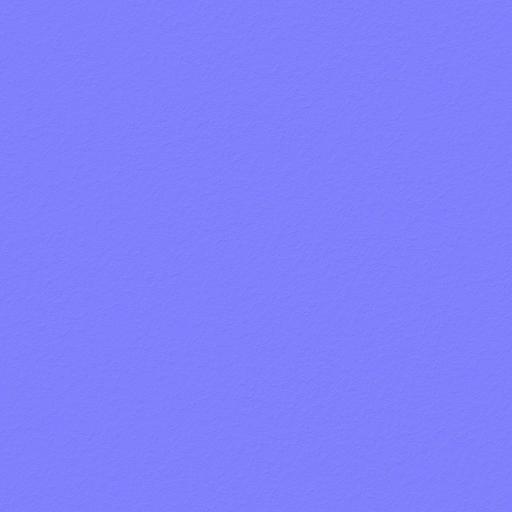
countertop granite